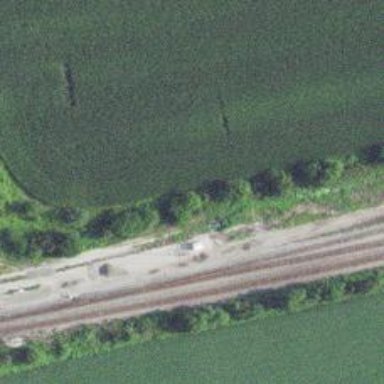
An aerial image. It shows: Junction on the railway.